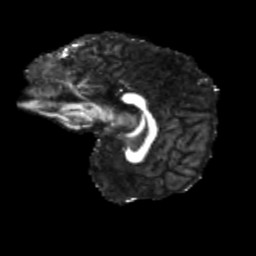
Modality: FA
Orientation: sagittal
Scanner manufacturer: siemens
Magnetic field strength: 3 T
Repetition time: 4 s
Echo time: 0.0594 s